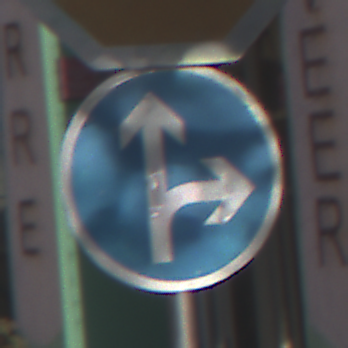
Verkehrszeichen: VorgeschriebeneFahrtrichtungGeradeausOderRechts
Zusatzzeichen oben: Stop
Umgebung: Outdoor, Special
Tageszeit: MorningAfternoon
Wetter: PartlyCloudy
Licht: Natural
Jahreszeit: NotSpecified
Kontrast: HighContrast